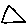
Label: triangle